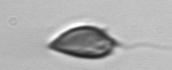
Label: Prorocentrum_triestinum